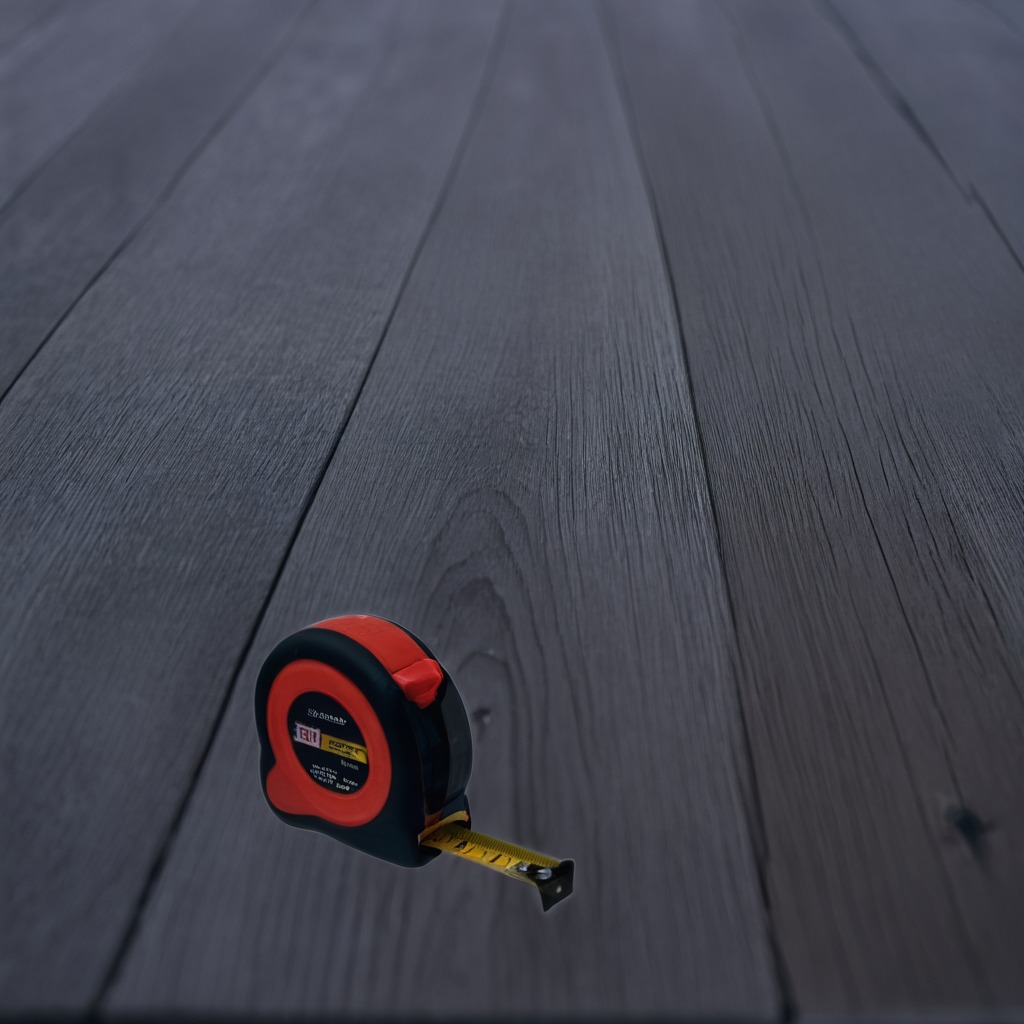
A measuring tape is lying on the old table.